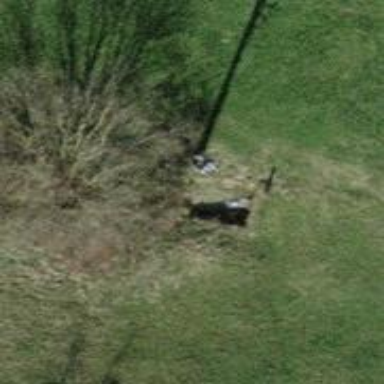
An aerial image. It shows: Power pole.